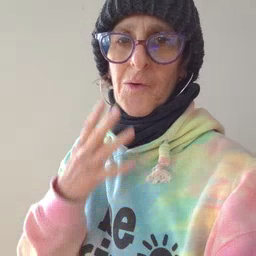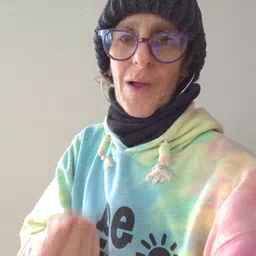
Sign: wet